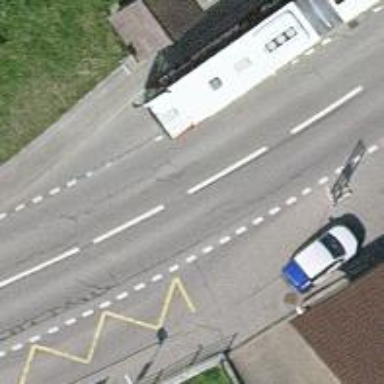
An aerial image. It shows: Bus stop along the road.